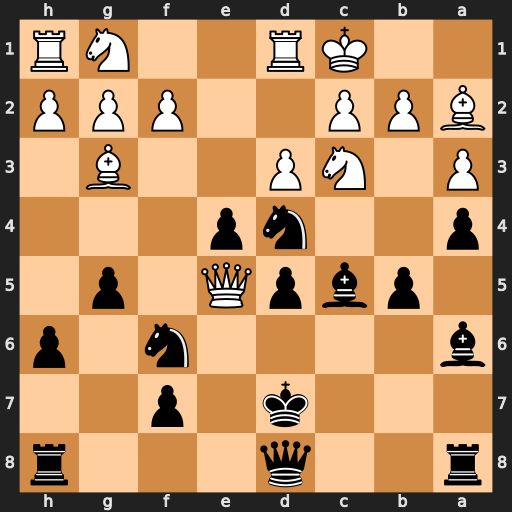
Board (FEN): r2q3r/3k1p2/b4n1p/1pbpQ1p1/p2np3/P1NP2B1/BPP2PPP/2KR2NR
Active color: b
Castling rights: -
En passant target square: -
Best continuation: Re8 Nxe4 Rxe5